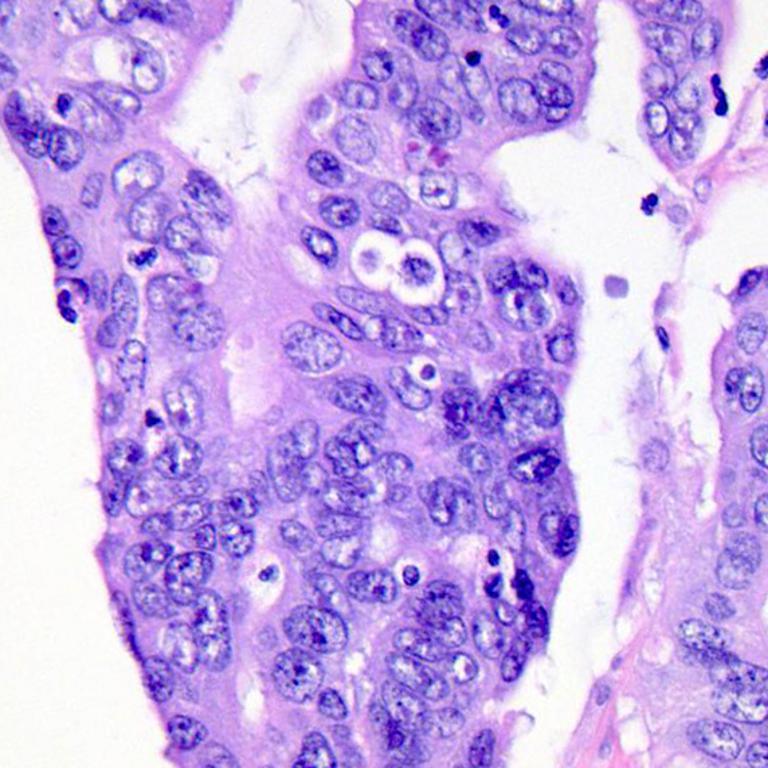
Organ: colon
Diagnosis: adenocarcinomas